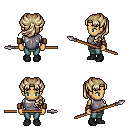
a pixel art fantasy rpg character, female body template, human, tanned skin, steel chest armor, teal pants, white blonde princess hairstyle, leather bracers, black shoes, spear, four views (front, back, left, right), 2x2 character sprite sheet, small pixel art, hard edges, no anti-aliasing